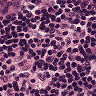
Metastatic tissue present: no